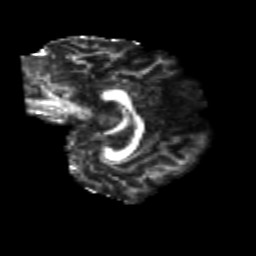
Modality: FA
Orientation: sagittal
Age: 22
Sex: female
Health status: healthy
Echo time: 0.074 s